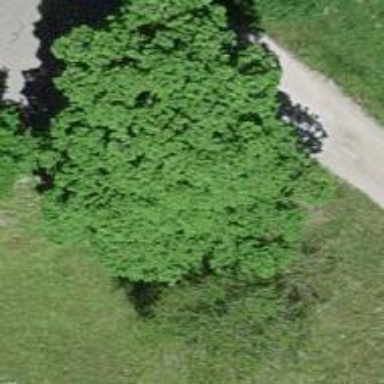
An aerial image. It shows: Single tag "natural: tree."